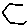
Label: hexagon